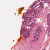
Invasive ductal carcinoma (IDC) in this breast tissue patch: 0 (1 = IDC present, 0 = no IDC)